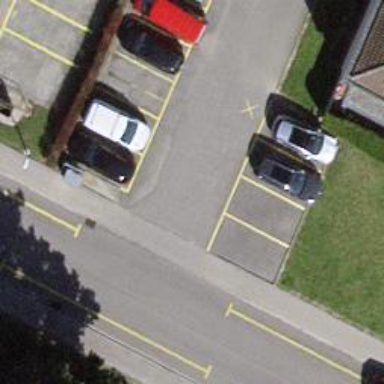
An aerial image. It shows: Parking aisle designated as service road.